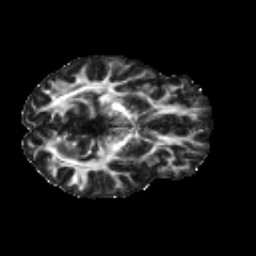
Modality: FA
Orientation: axial
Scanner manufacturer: siemens
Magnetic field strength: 3 T
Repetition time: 4.16 s
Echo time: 0.0806 s